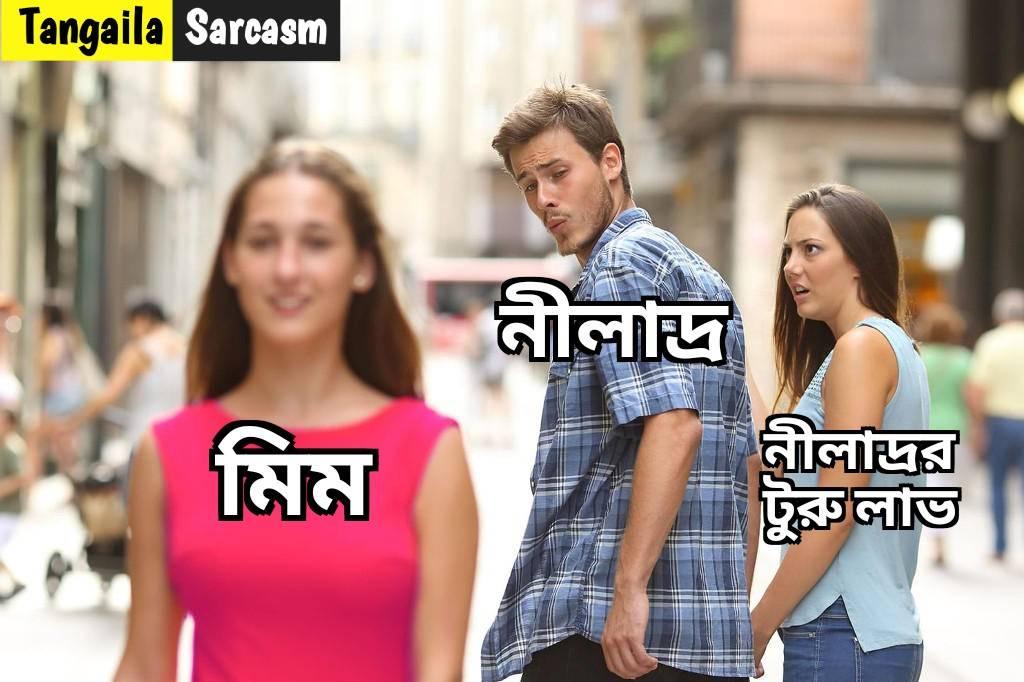
Caption: মিম নীলাদ্র   নীলাদ্রর টুরু লাভ
Label: non-hate